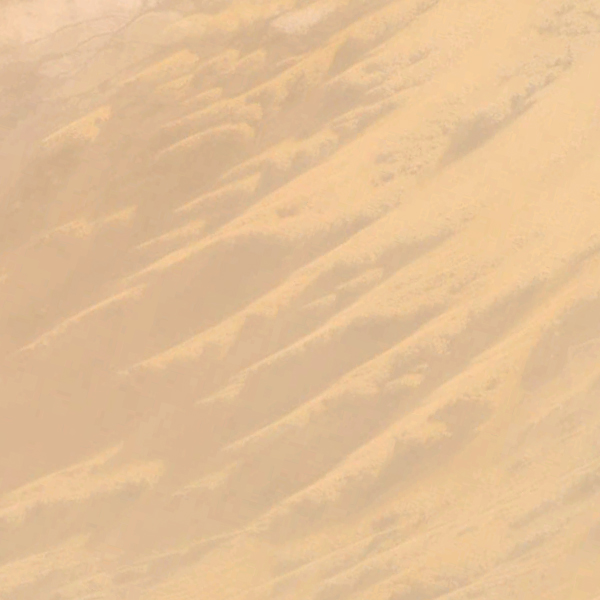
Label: Desert